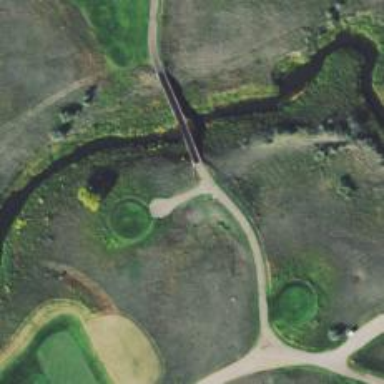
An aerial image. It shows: Path for both roads and golfers.